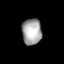
Tissue: lung
Cell type: Epithelial cells
Senescence score: 0.5559
Nuclear area (px): 499
Mean DAPI intensity: 167.158